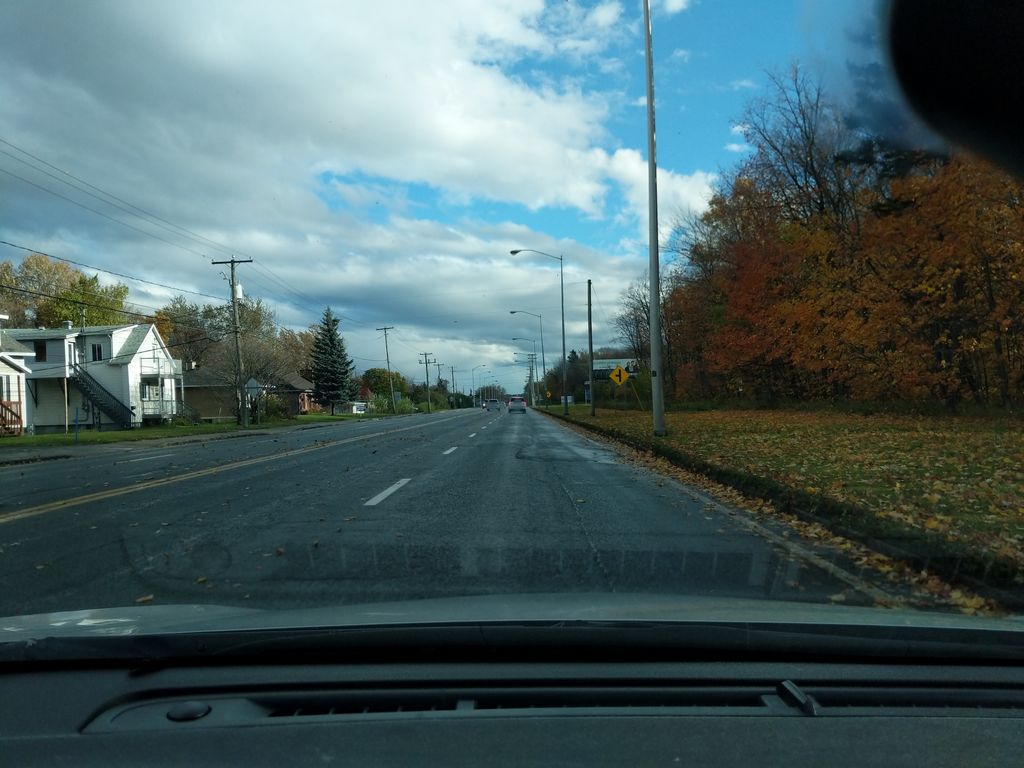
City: quebec_city